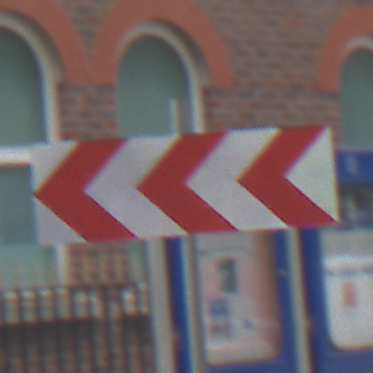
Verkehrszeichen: RichtungstafelnInKurvenGrossRechts
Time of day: MorningAfternoon
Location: Outdoor (Urban)
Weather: Overcast
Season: NotSpecified
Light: Natural